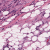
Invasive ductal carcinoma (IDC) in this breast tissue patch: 1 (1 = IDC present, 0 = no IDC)